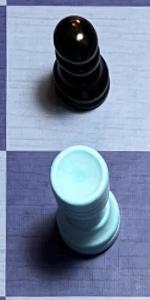
Label: Rook_White